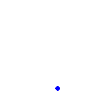
Particle: pion